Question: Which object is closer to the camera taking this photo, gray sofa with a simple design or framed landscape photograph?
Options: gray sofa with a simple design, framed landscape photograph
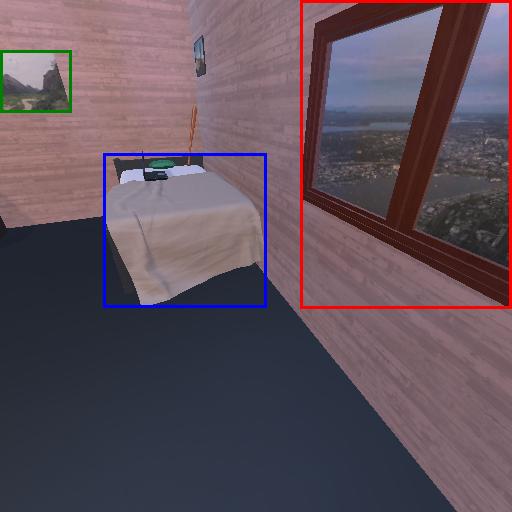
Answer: gray sofa with a simple design